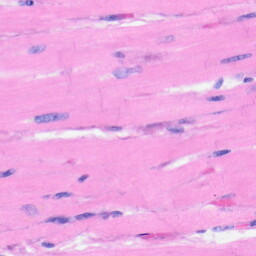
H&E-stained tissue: Heart